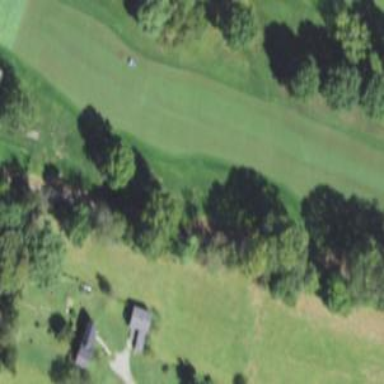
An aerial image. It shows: Grassy area designated as golf fairway.